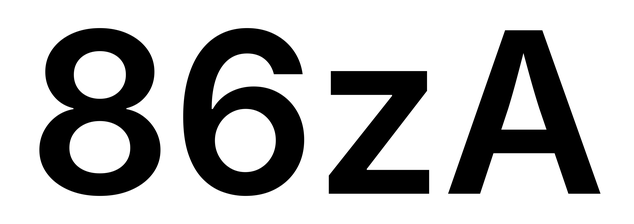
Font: Inter_SemiBold